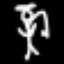
Label: angel